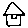
Label: house